Question: Is there any way to identify View Mode( In setting > Display & Brightness ) programmatically ?
Many apps design are behaving differently in Standard Mode and Zoomed Mode.
Please refer image :

Any Help would be appreciated. :)
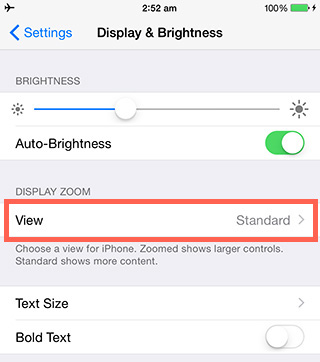
Answer: You can use either '[UIScreen mainScreen].nativeScale' witch will gives you '2.6f' if normal, and '2.8f' if zoomed on iPhone 6 plus, or the defined macros :
'''
#define IS_OS_8_OR_LATER ([[[UIDevice currentDevice] systemVersion] floatValue] >= 8.0)
#define IS_IPAD (UI_USER_INTERFACE_IDIOM() == UIUserInterfaceIdiomPad)
#define IS_IPHONE (UI_USER_INTERFACE_IDIOM() == UIUserInterfaceIdiomPhone)
#define IS_IPHONE_5 (IS_IPHONE && ([[UIScreen mainScreen] bounds].size.height == 568.0) && ((IS_OS_8_OR_LATER && [UIScreen mainScreen].nativeScale == [UIScreen mainScreen].scale) || !IS_OS_8_OR_LATER))
#define IS_STANDARD_IPHONE_6 (IS_IPHONE && [[UIScreen mainScreen] bounds].size.height == 667.0 && IS_OS_8_OR_LATER && [UIScreen mainScreen].nativeScale == [UIScreen mainScreen].scale)
#define IS_ZOOMED_IPHONE_6 (IS_IPHONE && [[UIScreen mainScreen] bounds].size.height == 568.0 && IS_OS_8_OR_LATER && [UIScreen mainScreen].nativeScale > [UIScreen mainScreen].scale)
#define IS_STANDARD_IPHONE_6_PLUS (IS_IPHONE && [[UIScreen mainScreen] bounds].size.height == 736.0)
#define IS_ZOOMED_IPHONE_6_PLUS (IS_IPHONE && [[UIScreen mainScreen] bounds].size.height == 667.0 && IS_OS_8_OR_LATER && [UIScreen mainScreen].nativeScale < [UIScreen mainScreen].scale)
'''